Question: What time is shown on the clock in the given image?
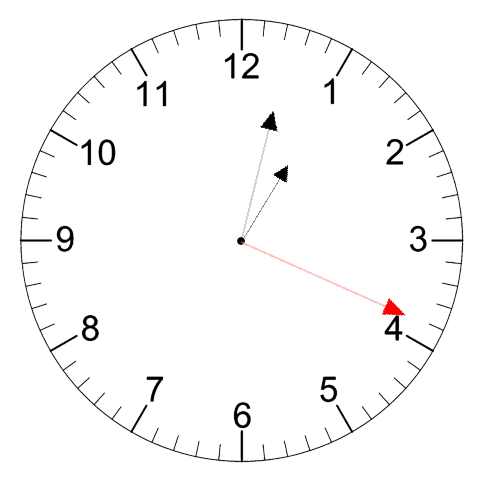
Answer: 01:02:19